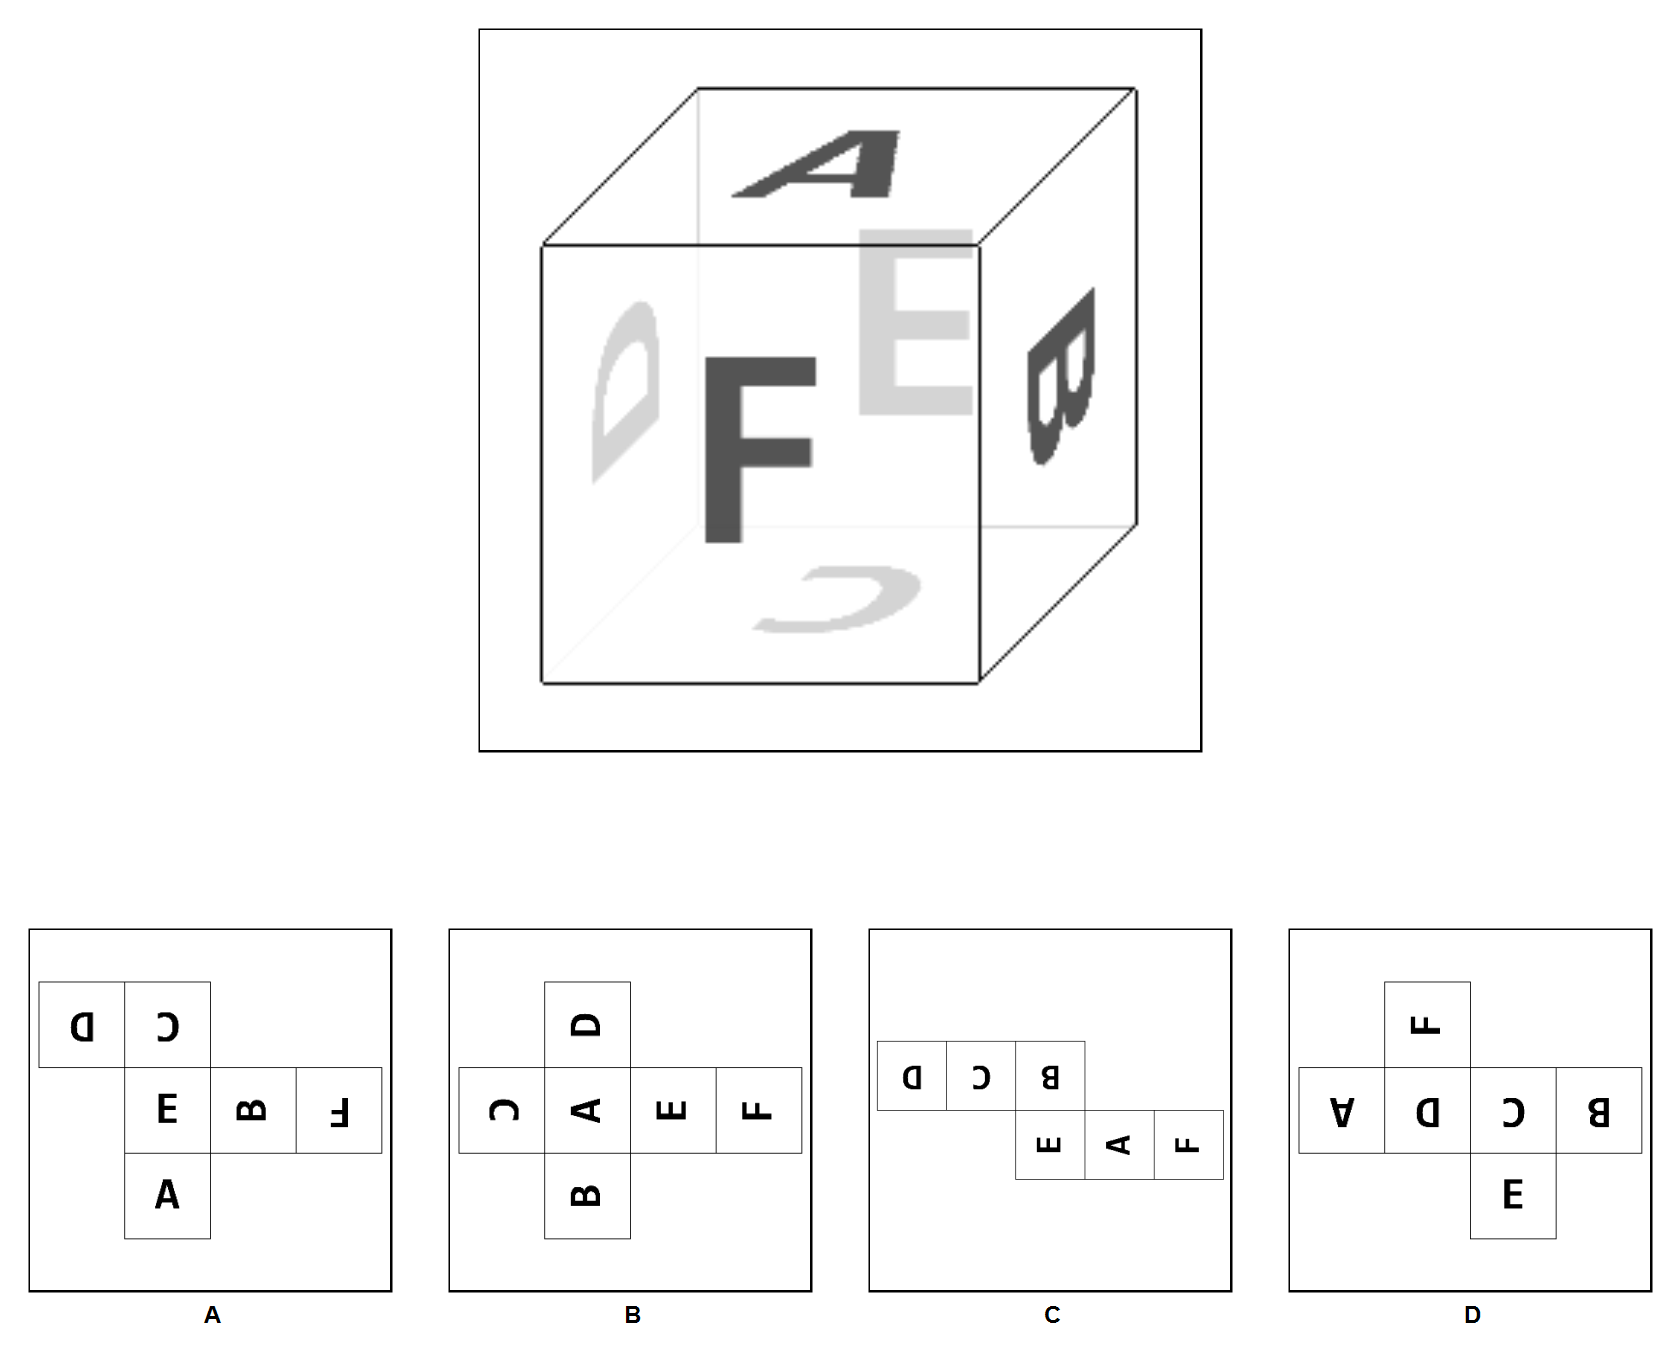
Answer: B